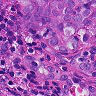
Metastatic tissue present: yes